Interaction volume radius: 10 \u00c5
Interaction volume height: 20 \u00c5
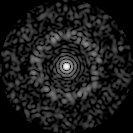
Disorder parameter: 0.86